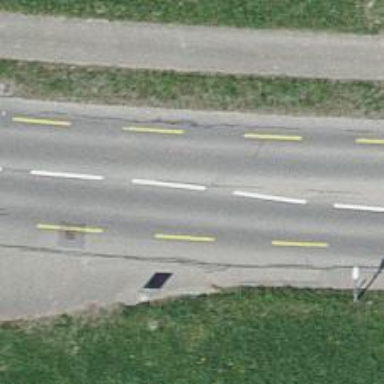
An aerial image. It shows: Primary highway with designated cycle lane.